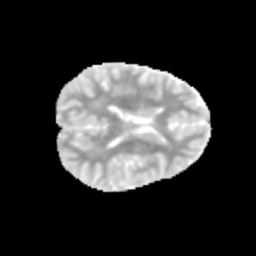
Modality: MD
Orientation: axial
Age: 10
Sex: female
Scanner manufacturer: siemens
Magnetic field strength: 3 T
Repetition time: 3.8 s
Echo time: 0.07 s